Brain MRI, t1w sequence, axial 2D slice.
Patient: age 25, sex F, weight 78 kg, height 1.78 m
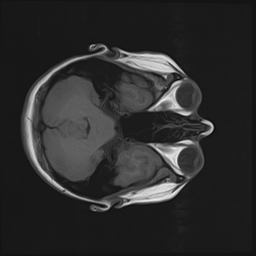